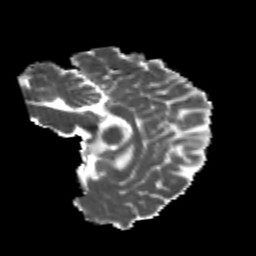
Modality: MD
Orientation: sagittal
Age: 22
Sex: female
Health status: healthy
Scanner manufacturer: philips
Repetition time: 7.389 s
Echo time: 0.08599 s